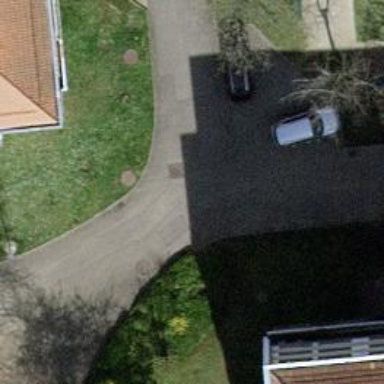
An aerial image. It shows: Pedestrian road.